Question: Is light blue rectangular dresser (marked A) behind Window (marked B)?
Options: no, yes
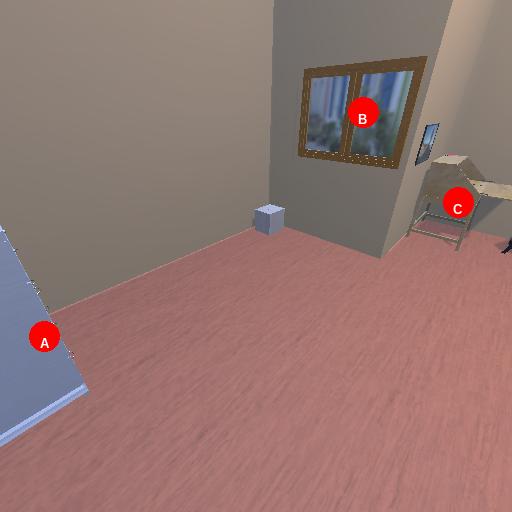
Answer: no